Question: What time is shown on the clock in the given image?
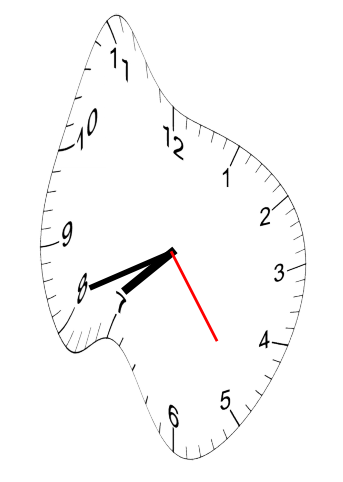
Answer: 07:41:24